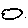
Label: cloud